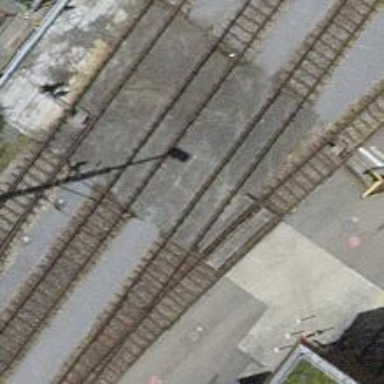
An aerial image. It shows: Railway buffer stop.